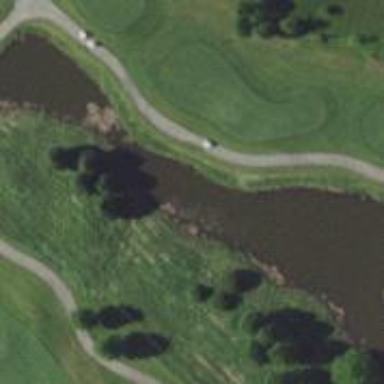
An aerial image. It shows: Water hazard in golf course. The hazard is natural water feature.